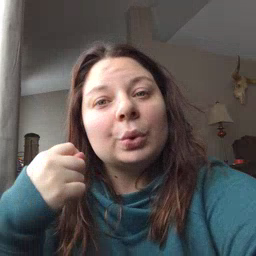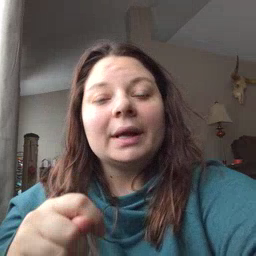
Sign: toy